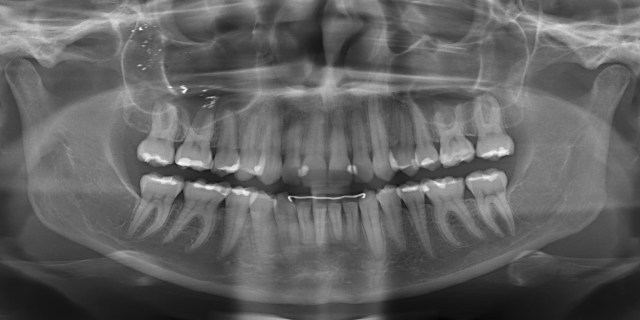
adult